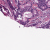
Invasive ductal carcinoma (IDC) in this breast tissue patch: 1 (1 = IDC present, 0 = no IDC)